Question: I write 'java' in command line, But Output is here:

But my jdk is here:
'''
D:\Windows.old\Program Files\Java\jdk1.7.0_11
'''
What should do?
Can i set windows java class path to 'D:\Windows.old\Program Files\Java\jdk1.7.0_11' Or not?
My windows is is 'C' drive.
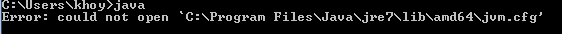
Answer: you must set java class path to 'D:\Windows.old\Program Files\Java\jdk1.7.0_11'
Otherwise Environment variable does not find jdk1.7
### Step how to set Class Path Window 7
1. Open Control Panel and Select System and Security
2. Select System
3. Select Advanced System Settings (Left Side)
4. Pop up Window Select "Advanced" (Tab)
5. Select Environment Variables (bottom)
6. Select and Edit Path Environment variable (add with this ;D:\Windows.old\Program Files\Java\jdk1.7.0_11) Do not delete the path existent,
7. Verify Java path by typing javac in command prompt
### javac is not recognize:
Go to . and the address at the beginning of . Path followed by semicolon. i.e 'D:\Windows.old\Program Files\Java\jdk1.7.0_11;' . just click in and go to the left end and paste the line above. Do not try anything else, because you just need to link your code to "javac.exe" and you just need to locate it.
Try to execute
Close your command prompt and reopen it,and write the code for compile and execution.